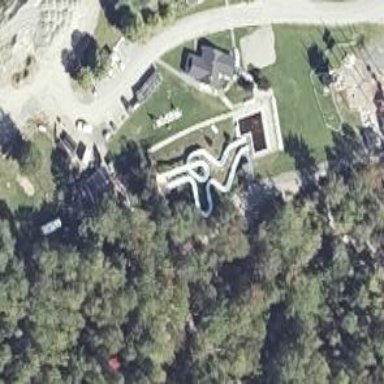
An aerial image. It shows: Water slide attraction.